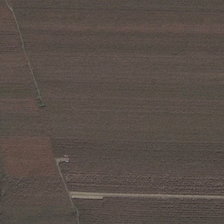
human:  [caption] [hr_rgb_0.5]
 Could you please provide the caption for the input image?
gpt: a small wild road is in a piece of farmland .

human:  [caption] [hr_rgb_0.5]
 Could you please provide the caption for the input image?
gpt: a small wild road is in a piece of farmland .

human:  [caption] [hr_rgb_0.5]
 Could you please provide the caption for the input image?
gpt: a small wild road is in a piece of farmland .

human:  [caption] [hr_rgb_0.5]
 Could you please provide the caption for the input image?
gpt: a small wild road is in a piece of farmland .

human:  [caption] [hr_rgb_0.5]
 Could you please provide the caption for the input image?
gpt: a small wild road is in a piece of farmland .